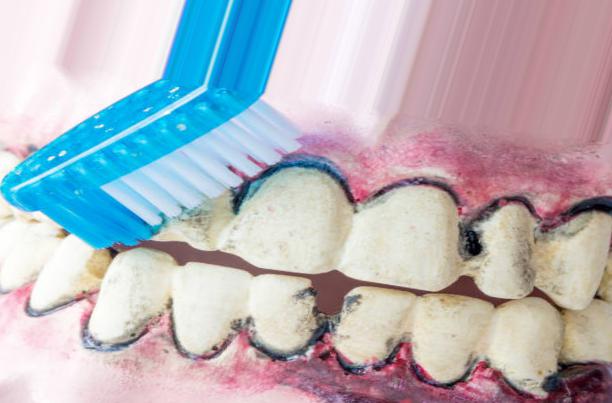
Condition: Caries